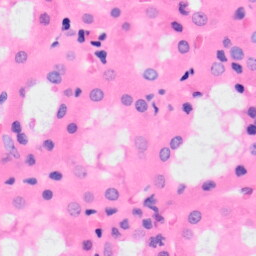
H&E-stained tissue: Kidney